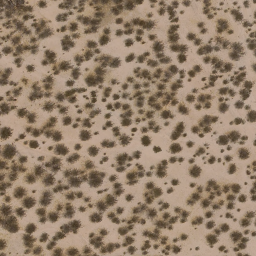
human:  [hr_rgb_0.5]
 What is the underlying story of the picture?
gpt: chaparral